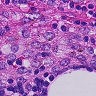
Metastatic tissue present: no